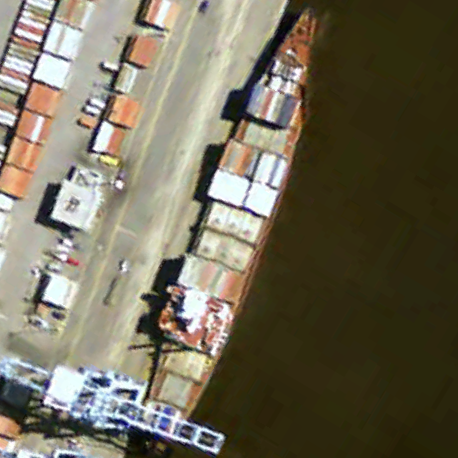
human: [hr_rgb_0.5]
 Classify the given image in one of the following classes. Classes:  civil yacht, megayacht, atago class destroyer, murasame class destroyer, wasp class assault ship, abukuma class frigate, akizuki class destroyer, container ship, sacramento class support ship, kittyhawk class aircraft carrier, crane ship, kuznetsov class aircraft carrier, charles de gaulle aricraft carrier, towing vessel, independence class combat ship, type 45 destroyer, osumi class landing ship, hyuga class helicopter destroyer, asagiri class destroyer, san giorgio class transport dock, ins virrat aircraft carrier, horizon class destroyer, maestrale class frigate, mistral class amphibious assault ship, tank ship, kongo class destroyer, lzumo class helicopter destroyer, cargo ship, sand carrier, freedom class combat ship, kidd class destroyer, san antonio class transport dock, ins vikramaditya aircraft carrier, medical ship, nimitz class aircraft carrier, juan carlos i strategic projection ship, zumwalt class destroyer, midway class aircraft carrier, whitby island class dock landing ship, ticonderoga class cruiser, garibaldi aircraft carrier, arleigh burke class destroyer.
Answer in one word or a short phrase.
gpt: Container ship